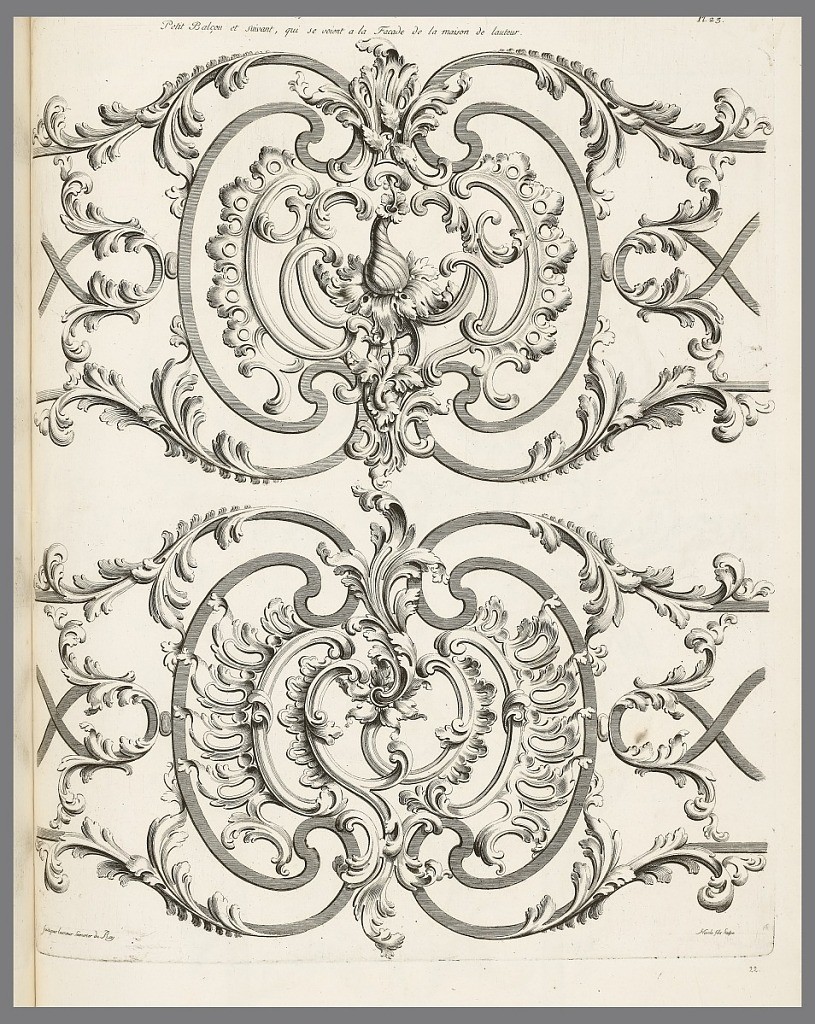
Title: Petit Balçon et suivant, qui se voient a la Facade de la maison de lauteur
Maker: Jean Lamour, French, 1698–1771
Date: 1759–68
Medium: Etching and engraving on laid paper
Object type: Print
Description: Two details from a decorative wrought-iron balustrade for a balcony from Jean Lamour's house, ornamented with rococo motifs, acanthus leaves, foliage, c-scrolls, palmettes, and a rosette. The title is lettered above, the plate is numbered and signed.